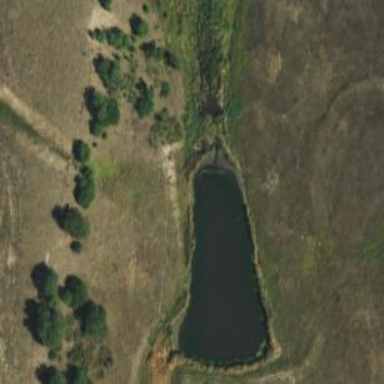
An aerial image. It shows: Reservoir of natural water.